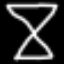
Label: hourglass